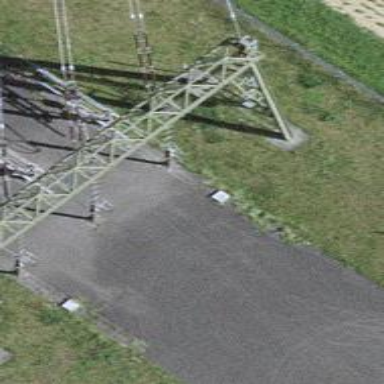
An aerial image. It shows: Termination power tower.